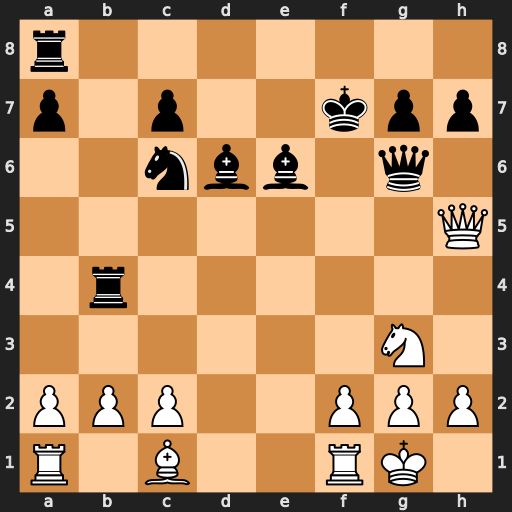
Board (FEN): r7/p1p2kpp/2nbb1q1/7Q/1r6/6N1/PPP2PPP/R1B2RK1
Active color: w
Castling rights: -
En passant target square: -
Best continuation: Qf3+ Kg8 Qxc6